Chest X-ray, PA view. Patient: 28 years old, sex M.
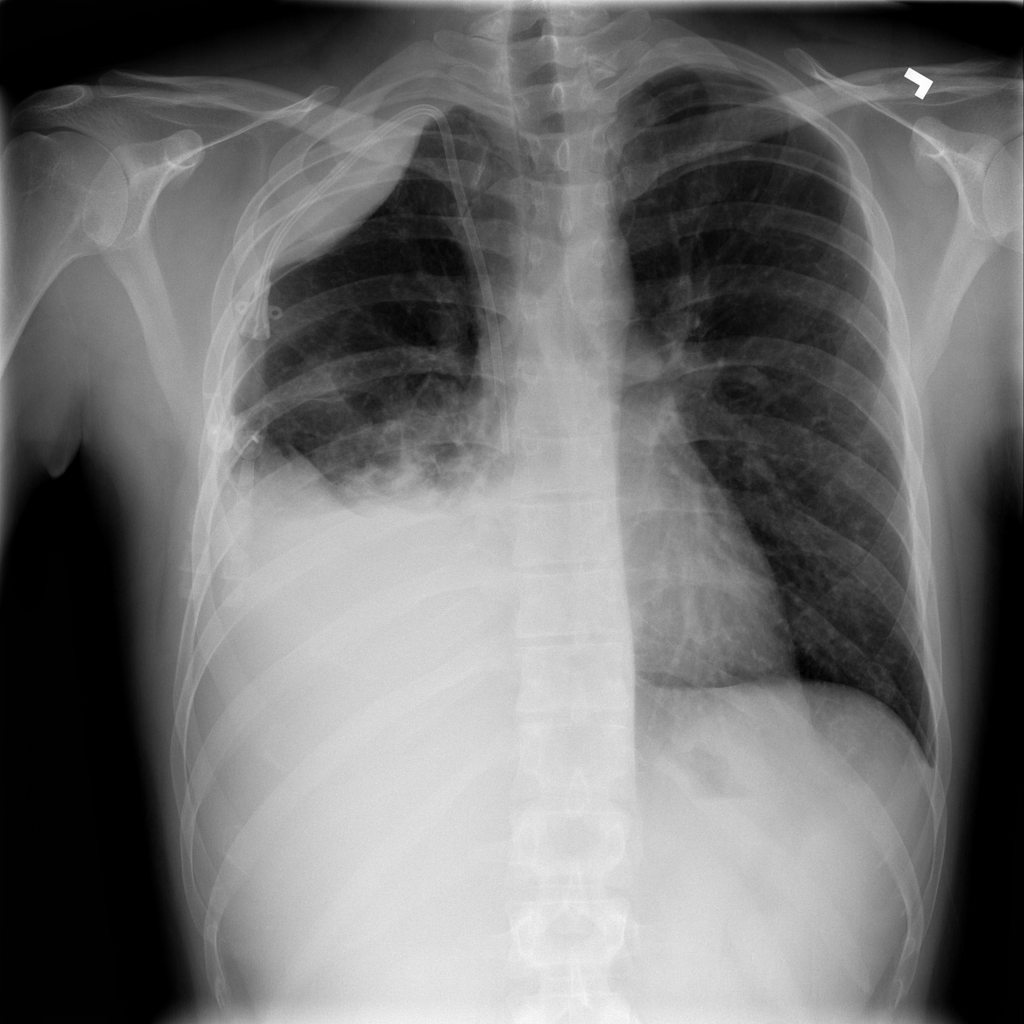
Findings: Atelectasis, Effusion, Mass, Nodule